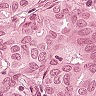
Metastatic tissue present: yes